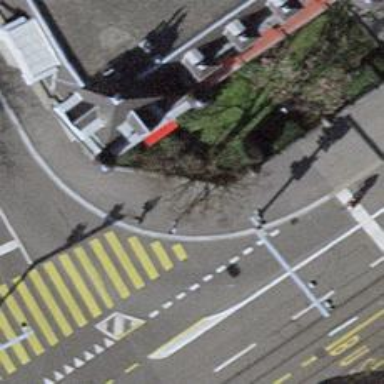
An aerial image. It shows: Kerb barrier.